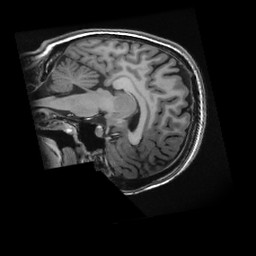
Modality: T1w
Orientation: sagittal
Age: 30
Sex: female
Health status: healthy
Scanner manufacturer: ge
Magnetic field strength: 3 T
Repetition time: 0.0084 s
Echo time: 0.003092 s